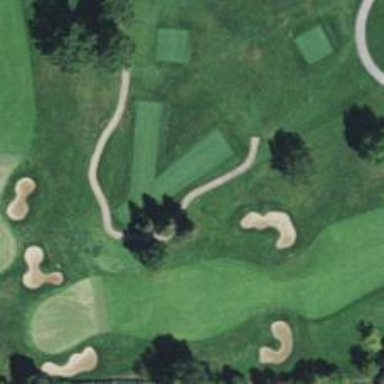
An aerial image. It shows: Well-maintained grade1 path designed for golf carts.